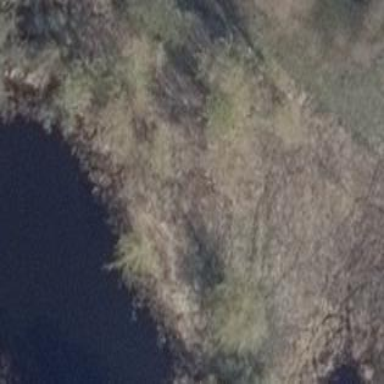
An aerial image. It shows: Area covered in scrub vegetation.